Question: I'm working on my blog which when viewed in '> 1020px wide' will look like this, using three columns which will load posts in left to right (i.e. place post 1 in the left column, post 2 in the middle, three in the right, then start from the left column again):

This works great, however when the browser reduces down below '1020' the layout will convert to a single column. This is visually easy to achieve by placing the columns underneath each other (looks fine), - the first three posts if there were 9 posts total would actually be post 1, 4 and 7.
I want to maintain the cleanliness of pure CSS managed layout, so I'm wondering if there's a trick to having the above three column layout with floated elements in a (rather than three columns).
I've played around a little bit with just floating left and clearing after every three tiles, but that of course just ends up placing every three tiles in a 'row' underneath the tallest tile in the 'row' above.
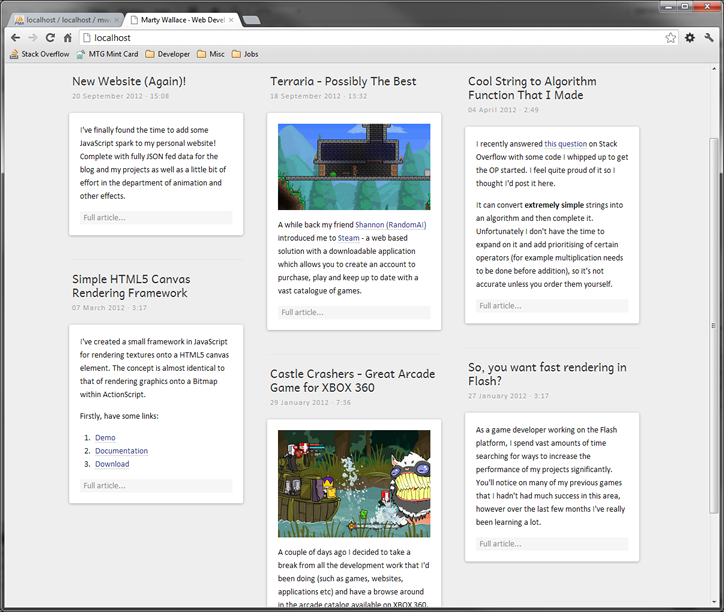
Answer: I know you said you wanted pure CSS but the jQuery library Masonry is specifcally designed for this kind of stuff.
<URL>
Otherwise I have not found a good way of achieving this with pure cross browser compatible CSS.